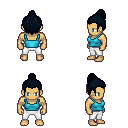
a pixel art fantasy rpg character, male body template, human, tanned skin, teal pirate shirt, white pants, raven short topknot hairstyle, four views (front, back, left, right), 2x2 character sprite sheet, small pixel art, hard edges, no anti-aliasing